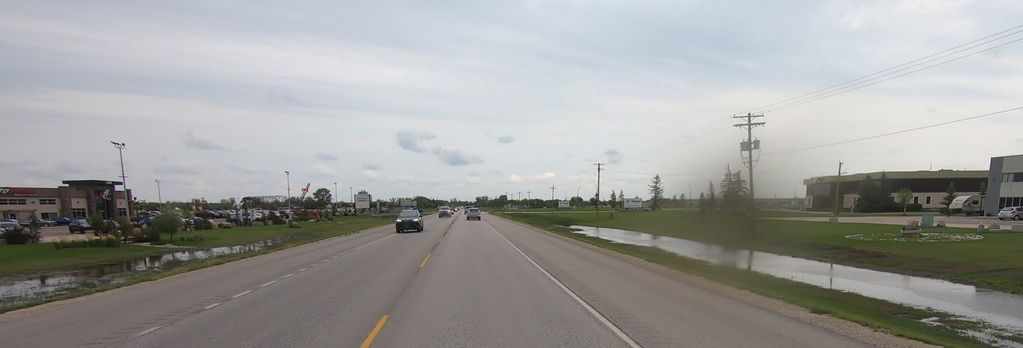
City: winnipeg